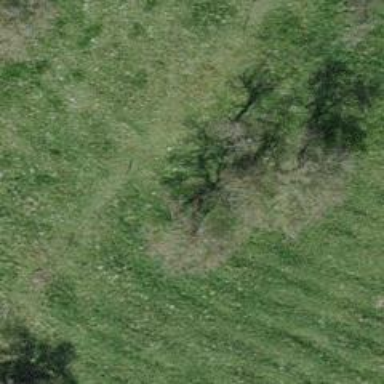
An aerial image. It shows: Single tag "natural: tree."